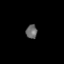
Tissue: lung
Cell type: Endothelial cells
Senescence score: 0.1191
Nuclear area (px): 153
Mean DAPI intensity: 104.085